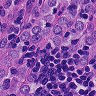
Metastatic tissue present: yes